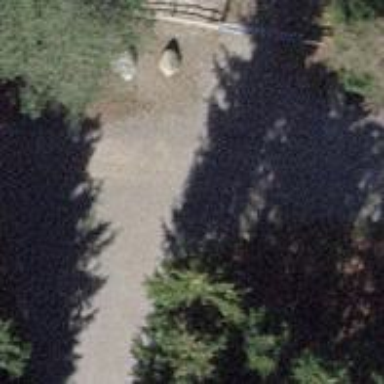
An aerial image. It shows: Compacted path.